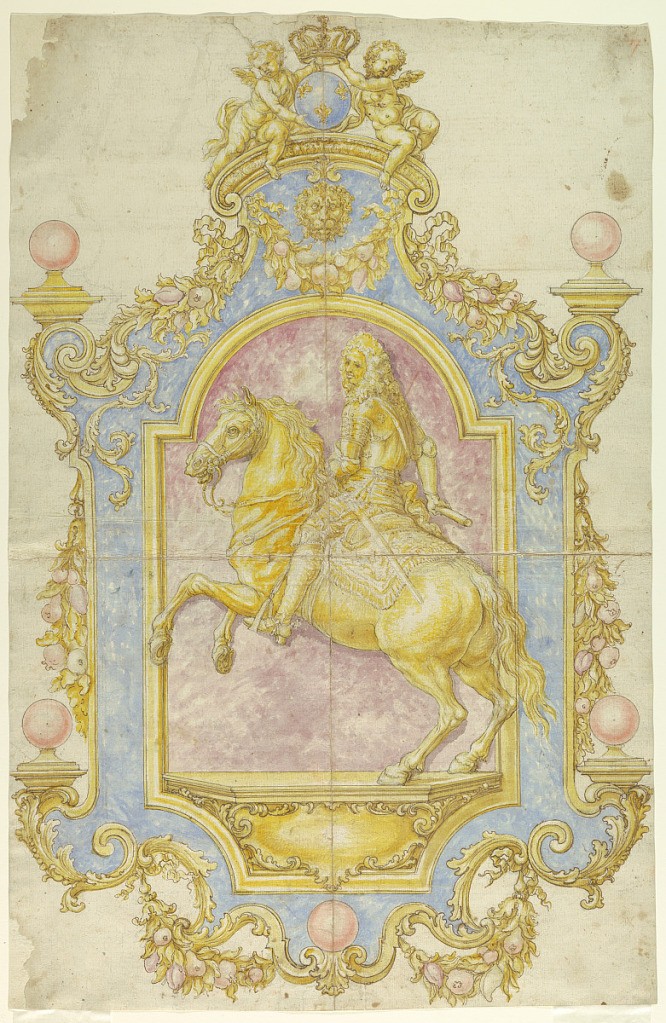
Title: Wall Decoration for Cosimo III de' Medici
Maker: Giovanni Battista Foggini, 1652 – 1725
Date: ca. 1690
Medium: Pen and brown ink, brush and watercolor, black chalk, graphite on white laid paper
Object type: Drawing
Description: Vertical rectangle. Statue of the armoured king, galloping to the left (to be executed in high relief), standing upon a console before a background of rose marble. Frame of metal with blue marble as inner part. On the top two winged putti upon a volute, holding with their right hands a blue ball with three golden lilies and lifting with their left hands a royal crown.